Question: The following CodePen demonstrates half of what I want to do:
<URL>
As this carousel spins, the individual, inactive items spin to face towards the back - facing away from the viewer. I cannot seem to figure out how I can keep each of the frames facing the viewer as they spin, performing a motion instead of a turning motion (see image).

Notice how the letters are always facing you? This is unlike the CodePen above.
I've tried adding an additional carousel with these transforms below to take the place of each plane, but I cannot achieve the effect I am aiming for. Any thoughts?
'''
carousel.css({
"-webkit-transform": "rotateY("+currdeg+"deg)",
"-moz-transform": "rotateY("+currdeg+"deg)",
"-o-transform": "rotateY("+currdeg+"deg)",
"transform": "rotateY("+currdeg+"deg)"
});
'''
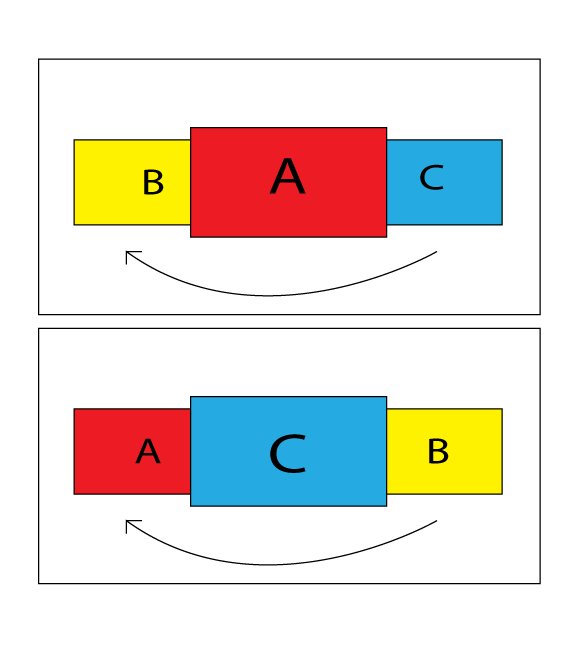
Answer: I have created a wrapper for every element, that keeps the element unrotated, but in the wheel position.
And then, in the javascript, I counter rotate the elements, to keep then facing to the viewer
'''
var carousel = $(".carousel"),
items = $(".item"),
currdeg = 0;
$(".next").on("click", { d: "n" }, rotate);
$(".prev").on("click", { d: "p" }, rotate);
function rotate(e){
if(e.data.d=="n"){
currdeg = currdeg - 60;
}
if(e.data.d=="p"){
currdeg = currdeg + 60;
}
carousel.css({
"-webkit-transform": "rotateY("+currdeg+"deg)",
"-moz-transform": "rotateY("+currdeg+"deg)",
"-o-transform": "rotateY("+currdeg+"deg)",
"transform": "rotateY("+currdeg+"deg)"
});
items.css({
"-webkit-transform": "rotateY("+(-currdeg)+"deg)",
"-moz-transform": "rotateY("+(-currdeg)+"deg)",
"-o-transform": "rotateY("+(-currdeg)+"deg)",
"transform": "rotateY("+(-currdeg)+"deg)"
});
}
'''
'''
body {
background: #333;
padding: 70px 0;
font: 15px/20px Arial, sans-serif;
}
.container {
margin: 0 auto;
width: 250px;
height: 200px;
position: relative;
perspective: 1000px;
}
.carousel {
height: 100%;
width: 100%;
position: absolute;
transform-style: preserve-3d;
transition: transform 1s;
}
.carousel div {
transform-style: preserve-3d;
}
.item {
display: block;
position: absolute;
background: #000;
width: 250px;
height: 200px;
line-height: 200px;
font-size: 5em;
text-align: center;
color: #FFF;
opacity: 0.95;
border-radius: 10px;
transition: transform 1s;
}
.a {
transform: rotateY(0deg) translateZ(250px);
}
.a .item {
background: #ed1c24;
}
.b {
transform: rotateY(60deg) translateZ(250px) rotateY(-60deg);
}
.b .item {
background: #0072bc;
}
.c {
transform: rotateY(120deg) translateZ(250px) rotateY(-120deg);
}
.c .item {
background: #39b54a;
}
.d {
transform: rotateY(180deg) translateZ(250px) rotateY(-180deg);
}
.d .item {
background: #f26522;
}
.e {
transform: rotateY(240deg) translateZ(250px) rotateY(-240deg);
}
.e .item {
background: #630460;
}
.f {
transform: rotateY(300deg) translateZ(250px) rotateY(-300deg);
}
.f .item {
background: #8c6239;
}
.next, .prev {
color: #444;
position: absolute;
top: 100px;
padding: 1em 2em;
cursor: pointer;
background: #CCC;
border-radius: 5px;
border-top: 1px solid #FFF;
box-shadow: 0 5px 0 #999;
transition: box-shadow 0.1s, top 0.1s;
}
.next:hover, .prev:hover { color: #000; }
.next:active, .prev:active {
top: 104px;
box-shadow: 0 1px 0 #999;
}
.next { right: 5em; }
.prev { left: 5em; }
'''
'''
<script src="https://ajax.googleapis.com/ajax/libs/jquery/2.1.1/jquery.min.js"></script>
<div class="container">
<div class="carousel">
<div class="a">
<div class="item">A</div>
</div>
<div class="b">
<div class="item">B</div>
</div>
<div class="c">
<div class="item">C</div>
</div>
<div class="d">
<div class="item">D</div>
</div>
<div class="e">
<div class="item">E</div>
</div>
<div class="f">
<div class="item">F</div>
</div>
</div>
</div>
<div class="next">Next</div>
<div class="prev">Prev</div>
'''